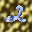
Label: 2